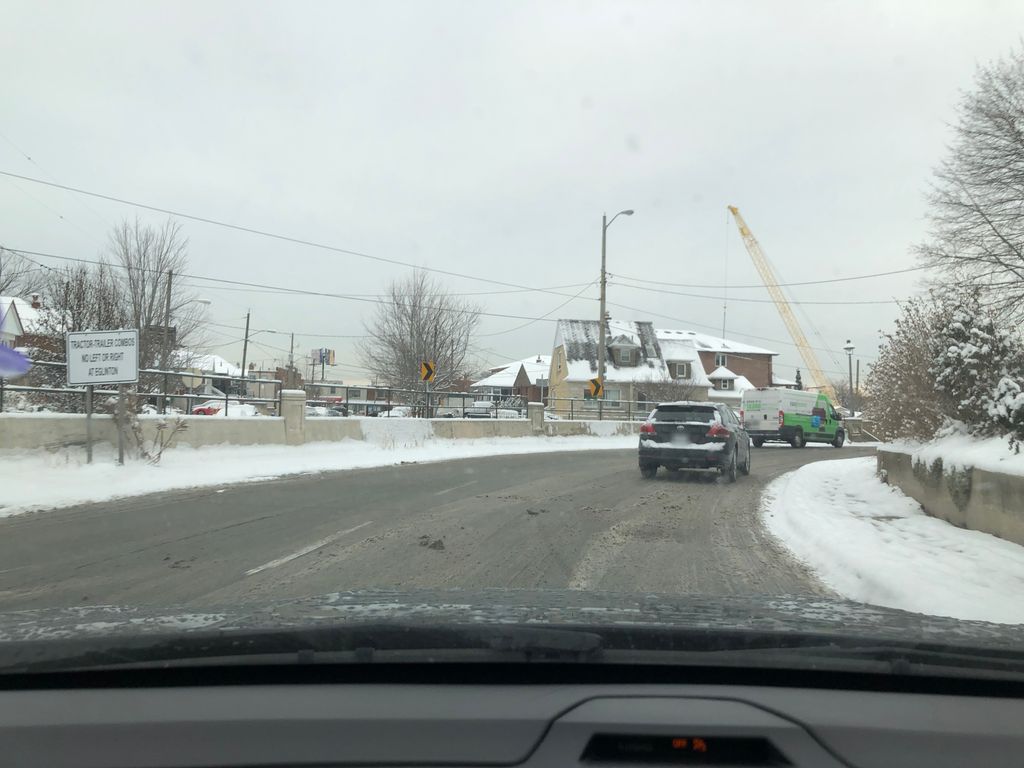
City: toronto